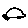
Label: car